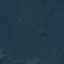
Label: Forest